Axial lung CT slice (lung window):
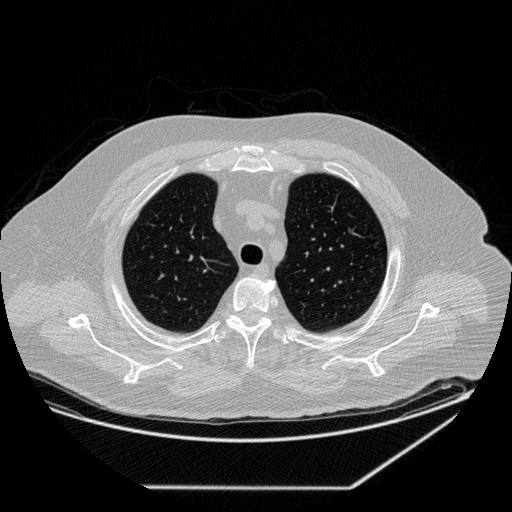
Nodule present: no